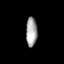
Tissue: prostate
Cell type: T cells
Senescence score: 0.3301
Nuclear area (px): 317
Mean DAPI intensity: 166.864